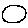
Label: moon